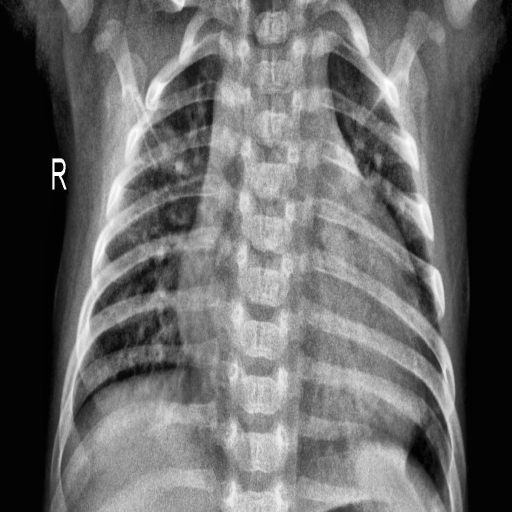
Finding: PNEUMONIA